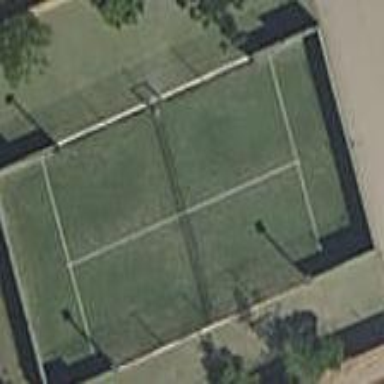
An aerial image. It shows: Tennis court in leisure pitch.